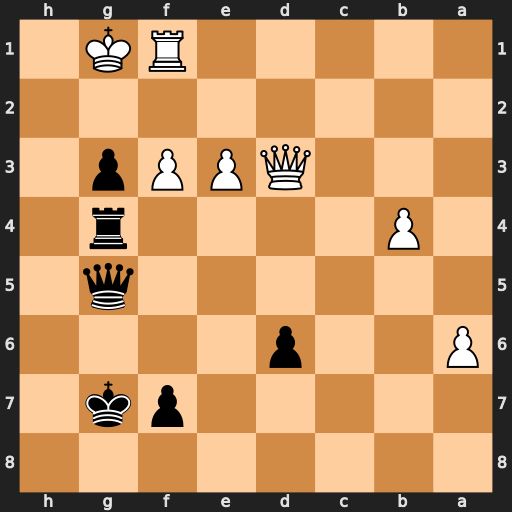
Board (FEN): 8/5pk1/P2p4/6q1/1P4r1/3QPPp1/8/5RK1
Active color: b
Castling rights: -
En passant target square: -
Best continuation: Qh6 Qc3+ f6 Qc7+ Kh8 Qc8+ Rg8